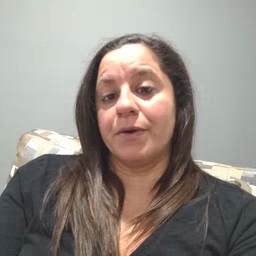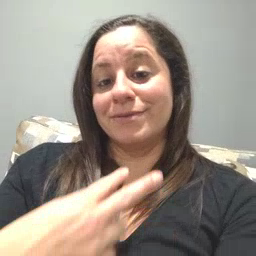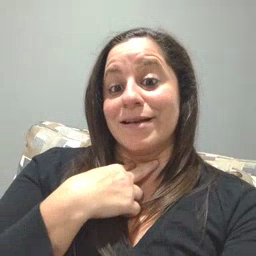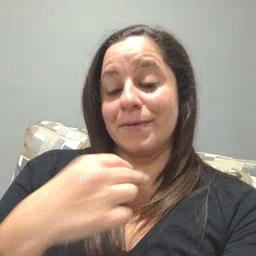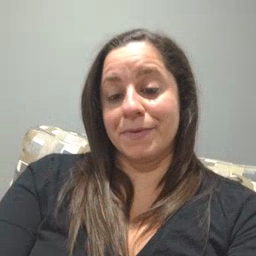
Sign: stuck